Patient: sex F, age 56
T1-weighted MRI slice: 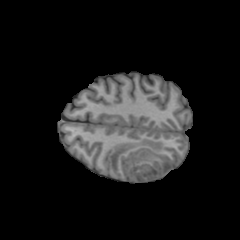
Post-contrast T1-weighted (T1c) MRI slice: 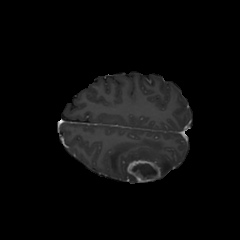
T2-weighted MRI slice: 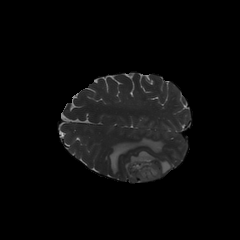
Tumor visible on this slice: yes
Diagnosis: Glioblastoma, IDH-wildtype
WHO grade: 4